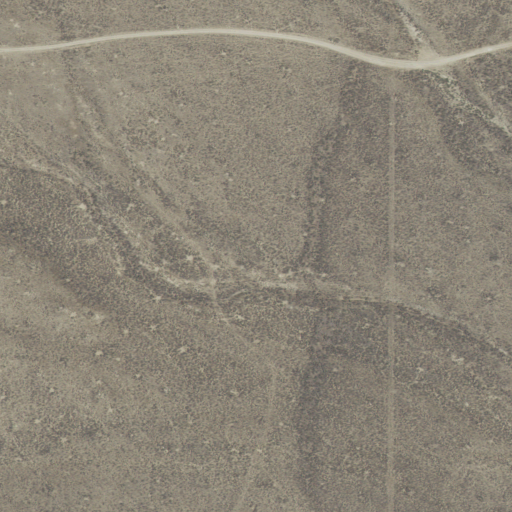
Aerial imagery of valley in Idaho named Corral Canyon containing shrub and grassland